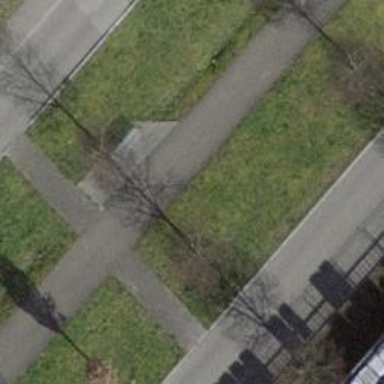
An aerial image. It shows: Bench for seating.